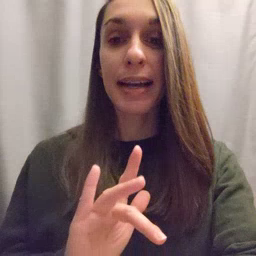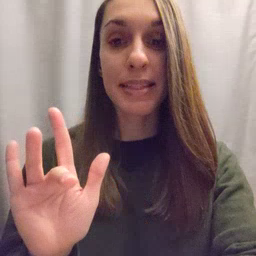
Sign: empty